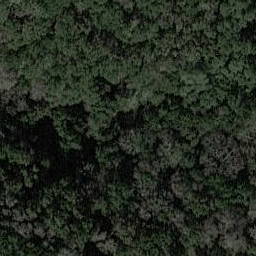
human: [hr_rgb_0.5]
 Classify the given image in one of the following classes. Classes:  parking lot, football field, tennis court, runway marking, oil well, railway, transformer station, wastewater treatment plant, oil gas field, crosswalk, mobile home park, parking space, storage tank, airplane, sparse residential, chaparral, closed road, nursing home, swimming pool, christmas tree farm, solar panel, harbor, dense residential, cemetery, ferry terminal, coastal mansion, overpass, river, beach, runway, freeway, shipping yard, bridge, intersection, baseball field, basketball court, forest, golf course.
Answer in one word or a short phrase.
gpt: forest